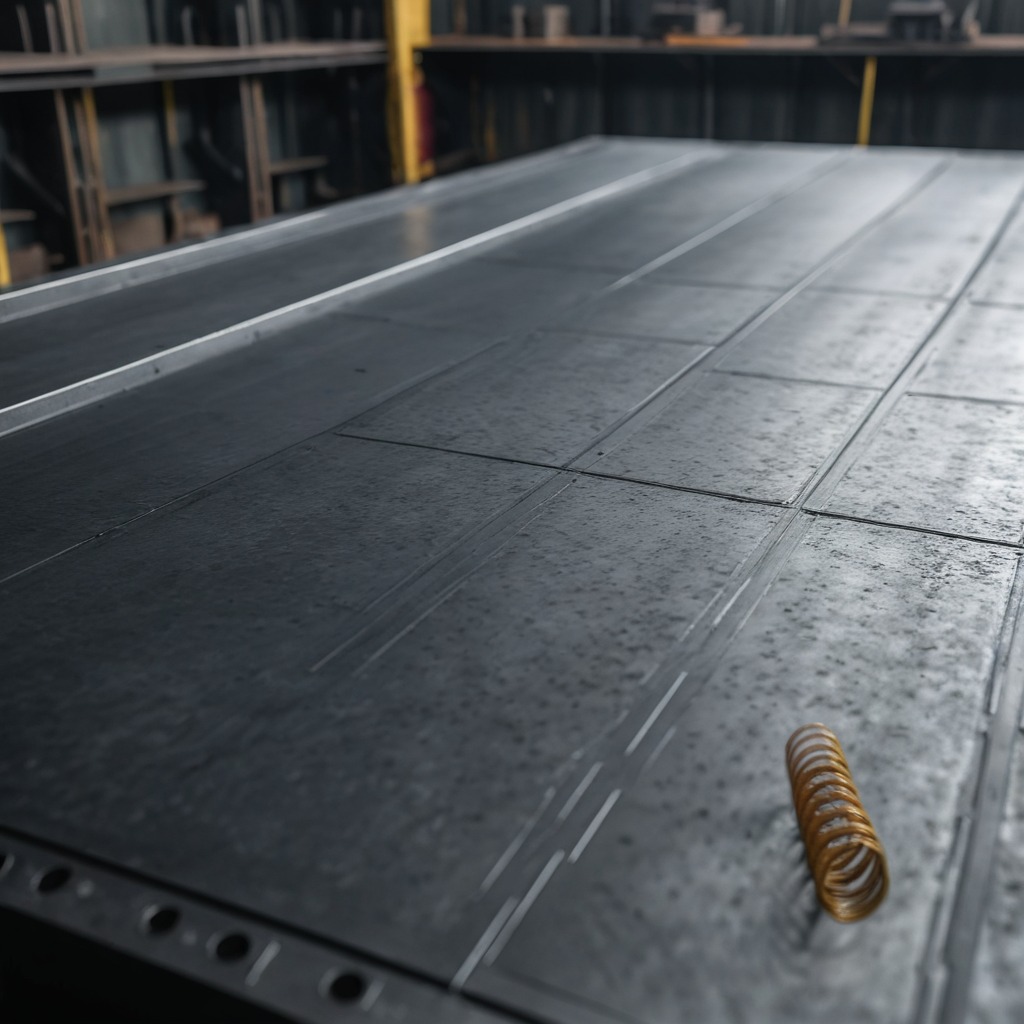
A coiled metal spring is lying on the cold steel table in a mining workshop.